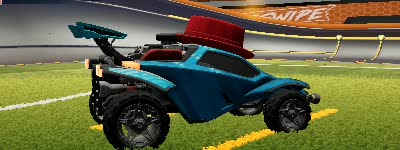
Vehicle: octane